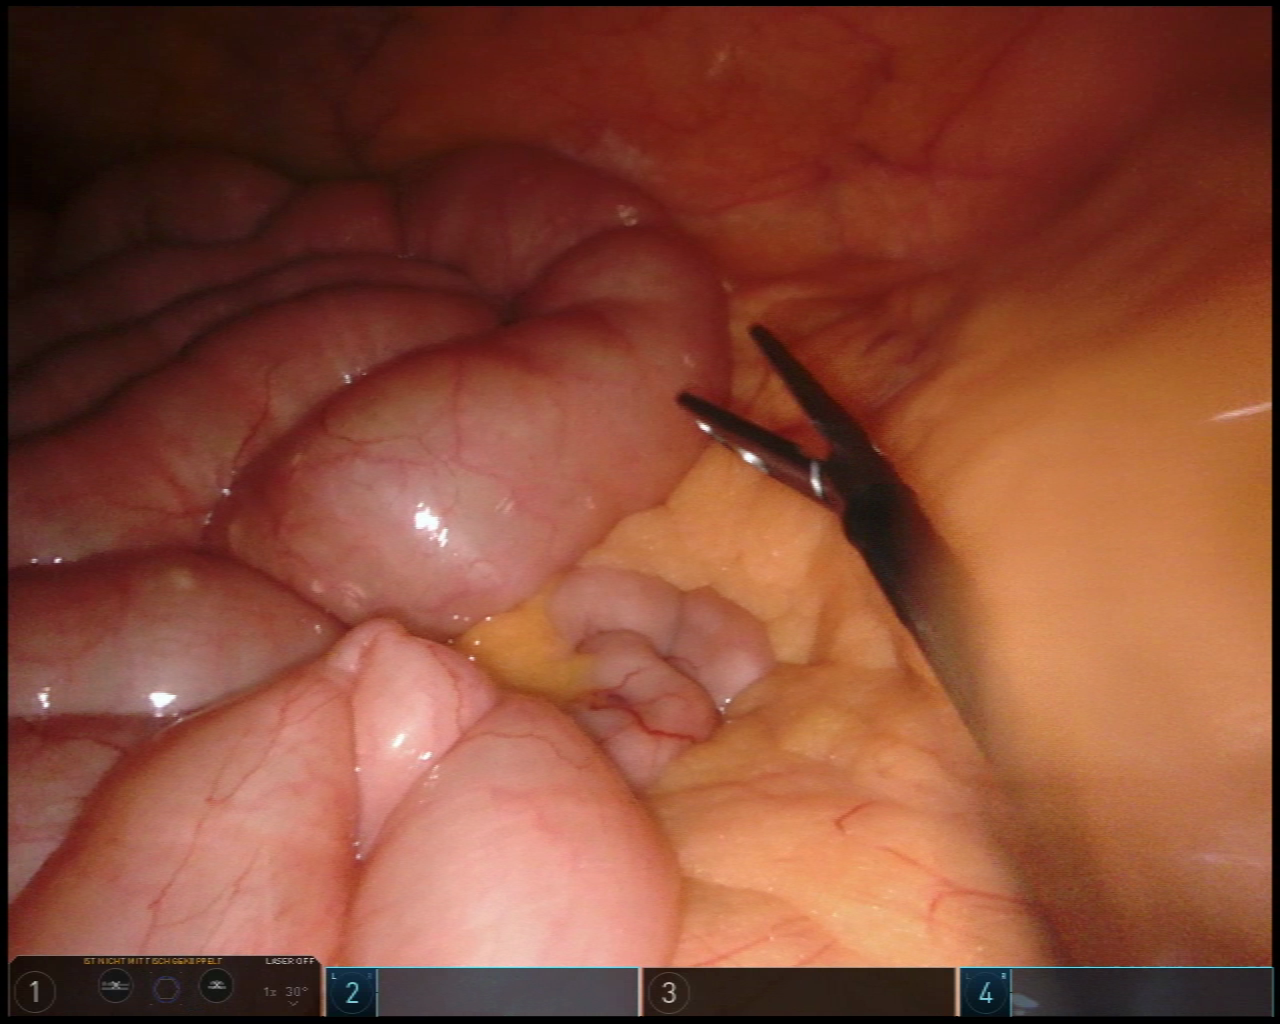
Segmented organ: small_intestine
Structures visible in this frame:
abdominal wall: yes
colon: no
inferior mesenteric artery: no
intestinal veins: no
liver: no
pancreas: no
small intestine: yes
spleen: no
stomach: no
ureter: no
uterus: no
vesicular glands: no